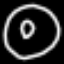
Label: donut